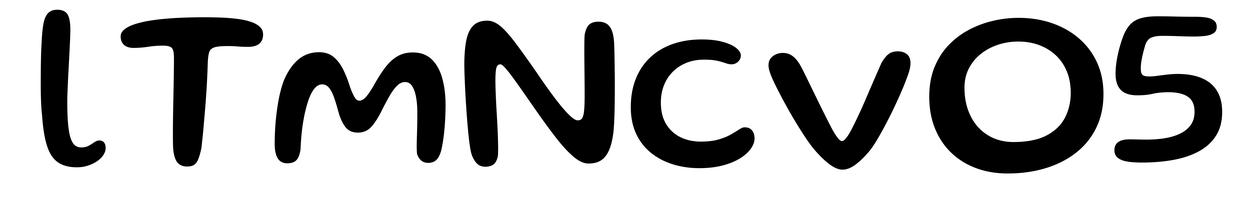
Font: Gluten_Regular